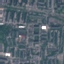
Land use / land cover: Residential